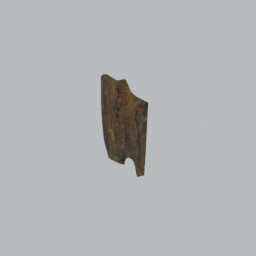
Label: nature